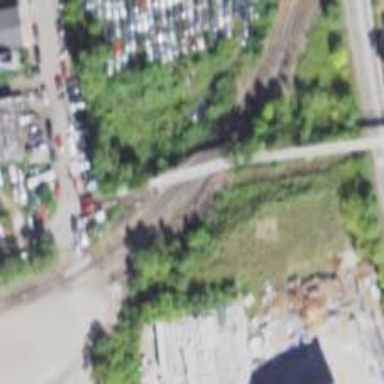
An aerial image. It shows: Abandoned railway.